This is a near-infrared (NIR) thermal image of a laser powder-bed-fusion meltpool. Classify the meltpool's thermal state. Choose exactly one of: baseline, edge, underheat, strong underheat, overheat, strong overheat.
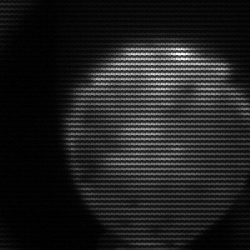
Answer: edge